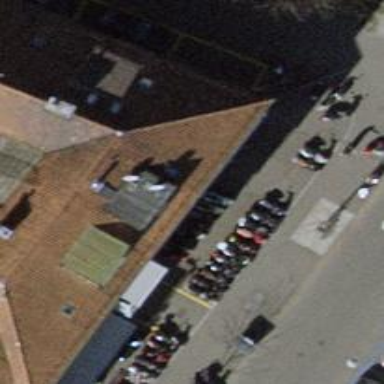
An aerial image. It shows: Shop specializing in motorcycles.